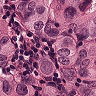
Metastatic tissue present: yes